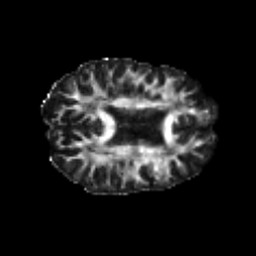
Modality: FA
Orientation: axial
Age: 24
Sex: female
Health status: healthy
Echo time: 0.074 s